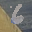
Label: 6